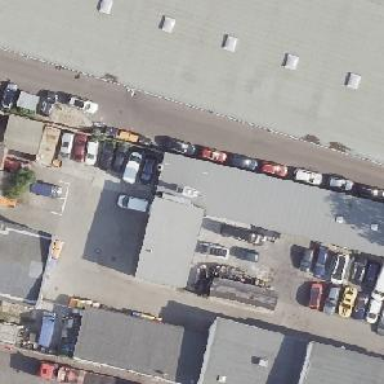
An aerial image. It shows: Commercial building.